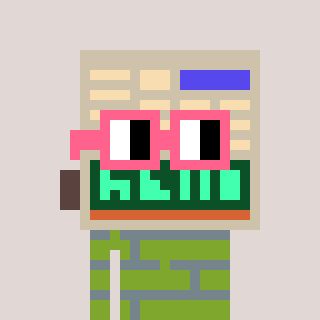
a pixel art character with square pink glasses, a calculator-shaped head and a slimegreen-colored body on a warm background